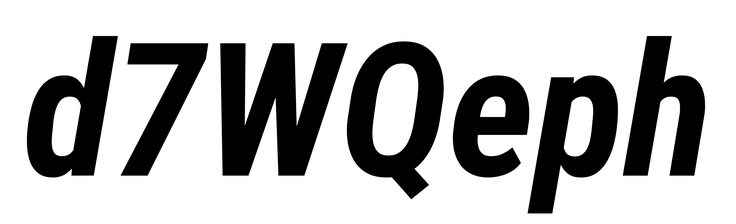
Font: Roboto-Italic_Condensed_Bold_Italic